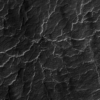
Label: not_dusty